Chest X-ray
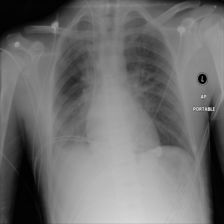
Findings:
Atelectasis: negative
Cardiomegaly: negative
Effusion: negative
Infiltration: negative
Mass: negative
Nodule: negative
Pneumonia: negative
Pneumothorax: negative
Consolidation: negative
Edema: negative
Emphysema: negative
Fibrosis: negative
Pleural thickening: negative
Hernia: negative